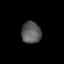
Tissue: lung
Cell type: Myeloid cells
Senescence score: 0.2101
Nuclear area (px): 414
Mean DAPI intensity: 91.246